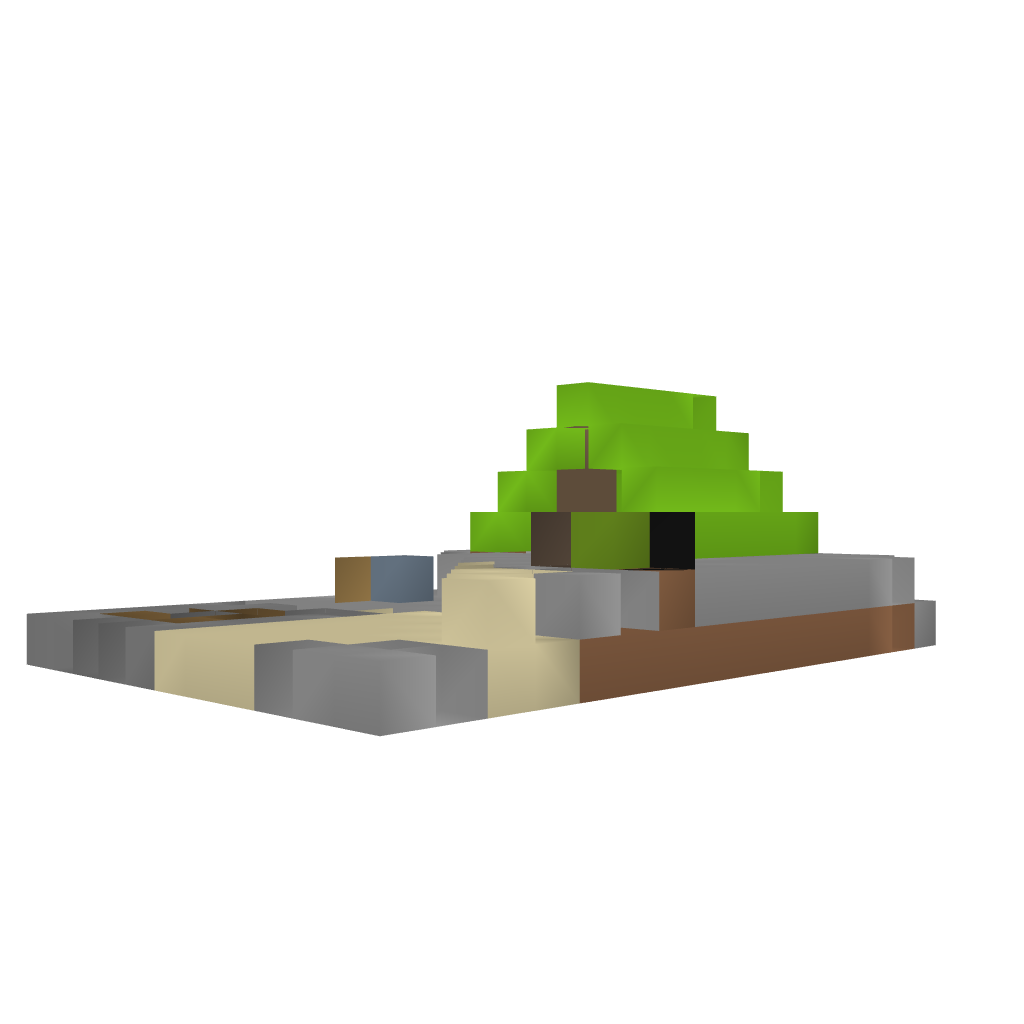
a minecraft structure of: Camping in Minecraft